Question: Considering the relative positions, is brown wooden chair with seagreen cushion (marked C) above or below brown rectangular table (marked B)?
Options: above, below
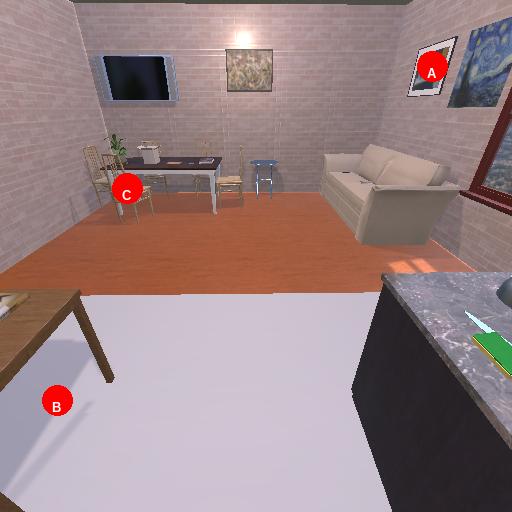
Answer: above